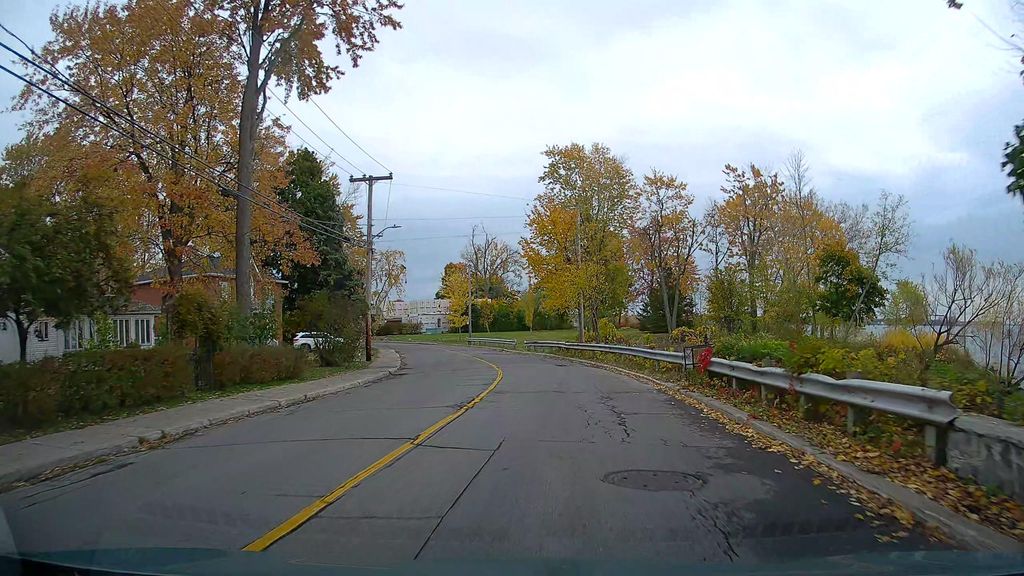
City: montreal